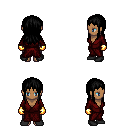
a pixel art fantasy rpg character, female body template, human, dark skin, red robe, metal pants, black unkempt hairstyle, gold gloves, black shoes, four views (front, back, left, right), 2x2 character sprite sheet, small pixel art, hard edges, no anti-aliasing